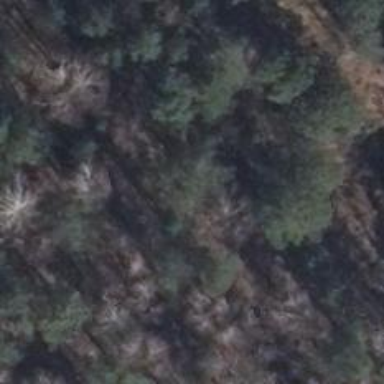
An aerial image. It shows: Forest area.